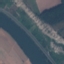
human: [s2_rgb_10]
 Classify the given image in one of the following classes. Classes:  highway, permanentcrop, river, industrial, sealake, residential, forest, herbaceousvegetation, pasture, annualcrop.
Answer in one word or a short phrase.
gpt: River